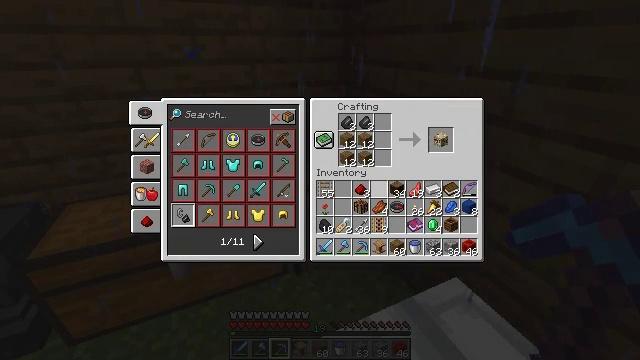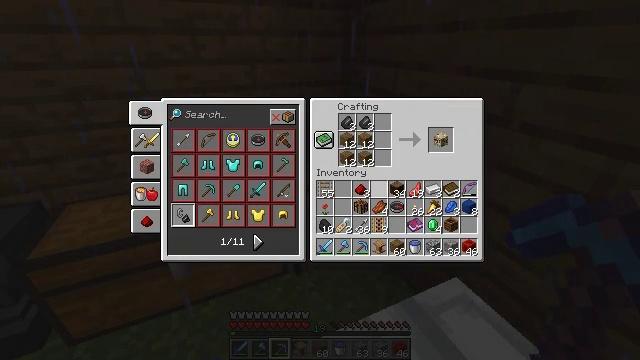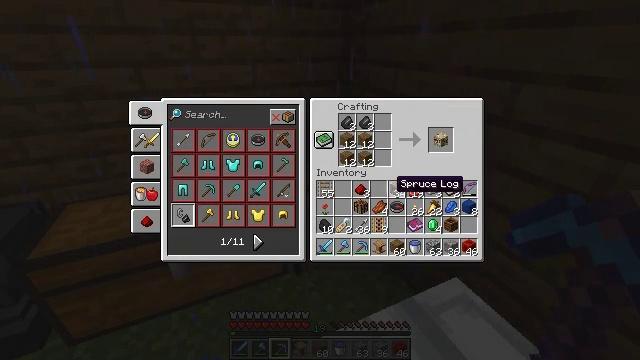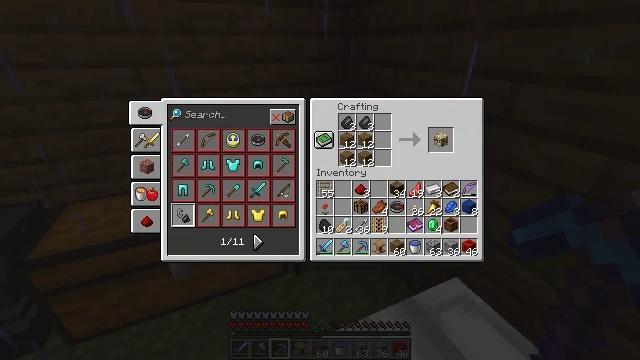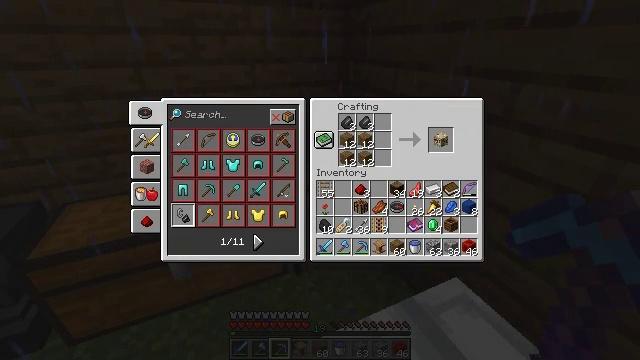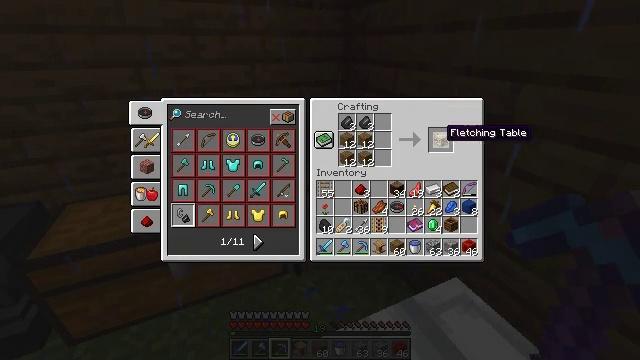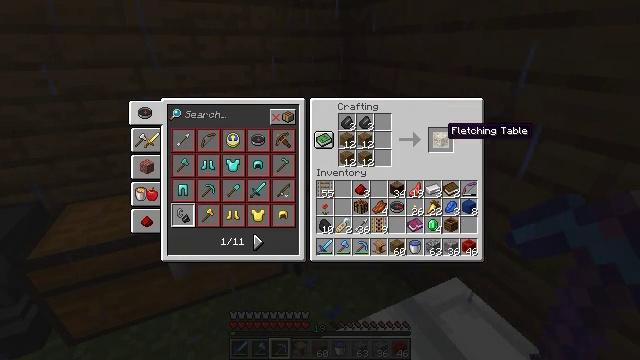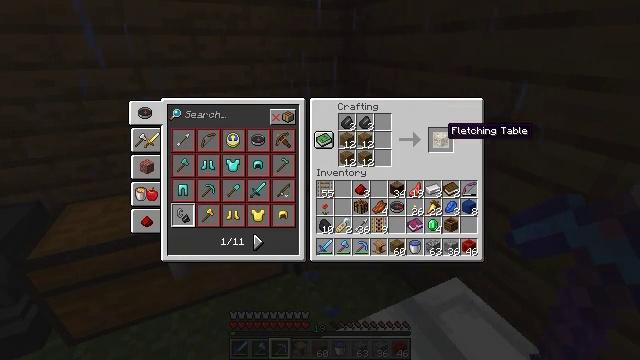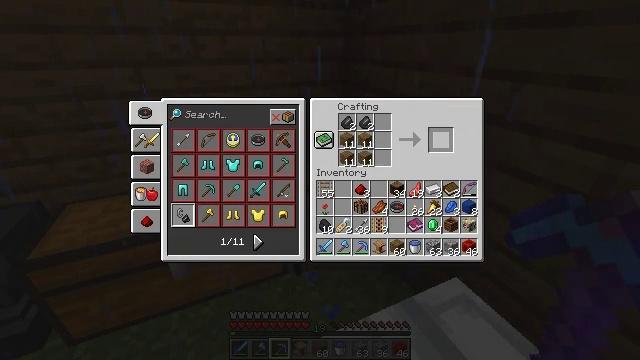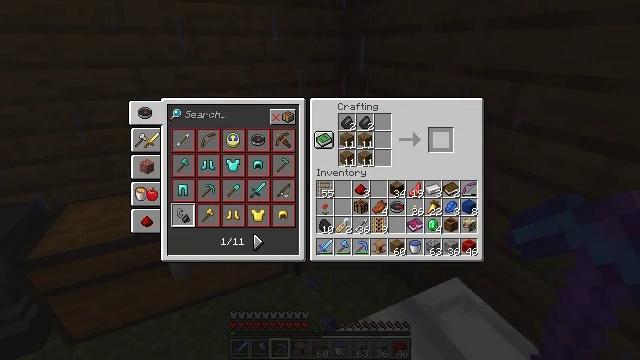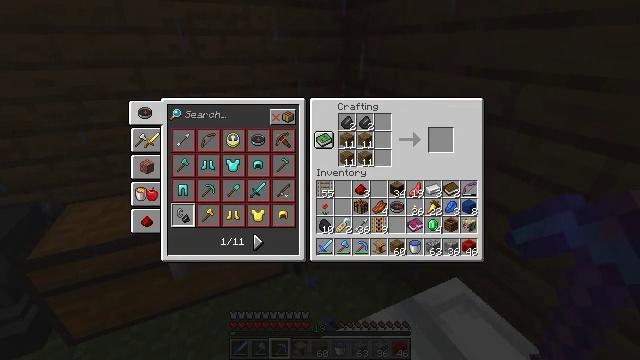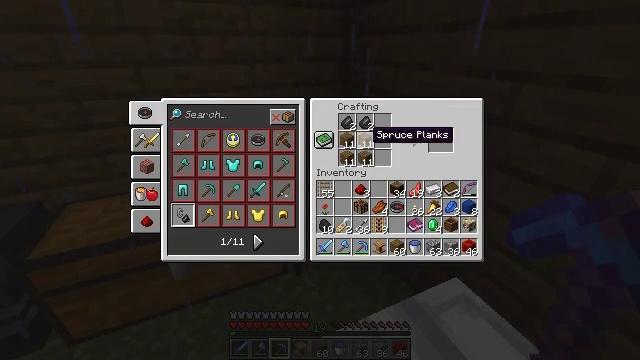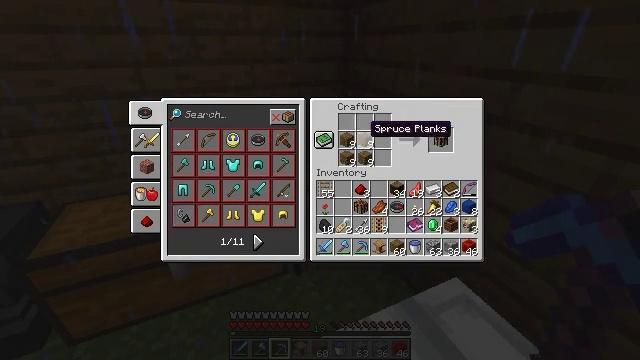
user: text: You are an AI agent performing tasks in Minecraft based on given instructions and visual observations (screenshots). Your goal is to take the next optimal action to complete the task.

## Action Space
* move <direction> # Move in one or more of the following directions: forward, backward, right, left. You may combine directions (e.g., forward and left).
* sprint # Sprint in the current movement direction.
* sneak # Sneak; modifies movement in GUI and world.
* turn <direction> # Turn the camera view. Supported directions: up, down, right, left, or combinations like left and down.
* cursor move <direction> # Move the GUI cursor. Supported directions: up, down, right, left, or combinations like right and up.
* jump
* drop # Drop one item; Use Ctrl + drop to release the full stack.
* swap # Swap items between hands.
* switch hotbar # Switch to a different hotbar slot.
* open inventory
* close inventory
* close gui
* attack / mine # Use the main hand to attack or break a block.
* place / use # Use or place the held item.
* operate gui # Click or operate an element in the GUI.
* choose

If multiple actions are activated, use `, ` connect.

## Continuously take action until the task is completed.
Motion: motion action
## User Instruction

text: Use the crafting table to make a fletching table.
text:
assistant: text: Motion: no_op
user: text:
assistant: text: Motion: cursor move right
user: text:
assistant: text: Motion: sneak, cursor move right and up
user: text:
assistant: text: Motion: sneak, cursor move right and up
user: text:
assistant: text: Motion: sneak, cursor move right and up
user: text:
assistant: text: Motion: sneak
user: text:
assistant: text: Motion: sneak
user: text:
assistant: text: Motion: sneak, operate gui
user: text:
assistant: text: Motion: sneak, operate gui
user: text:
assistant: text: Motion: sneak, cursor move left and down
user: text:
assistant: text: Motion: cursor move left
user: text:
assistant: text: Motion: no_op
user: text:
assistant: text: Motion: no_op